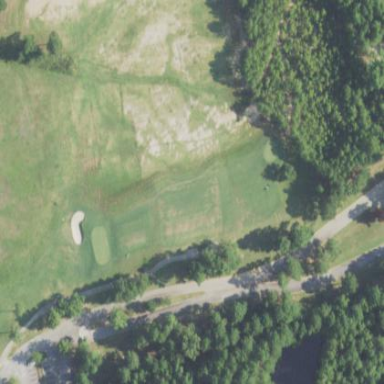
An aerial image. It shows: Golf tee on grassy land.